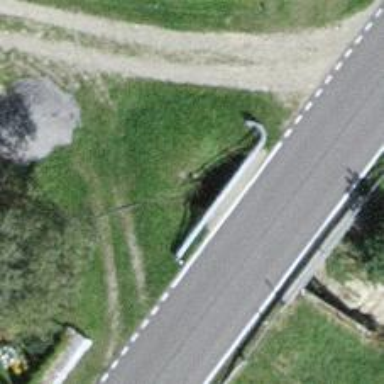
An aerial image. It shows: Culvert tunnel.